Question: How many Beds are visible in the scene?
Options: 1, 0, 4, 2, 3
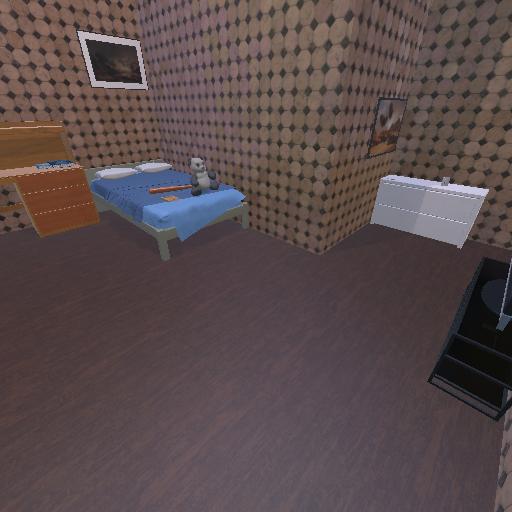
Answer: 1